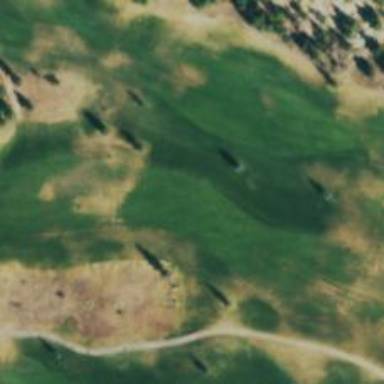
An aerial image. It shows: Golf hole.